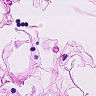
Metastatic tissue present: no